Question: You have a python script 'diagnosis.py' that generates realtime event-based data. Using Node.js, you can launch it as a child process and capture its output and then using Socket.IO emit that to the client and present it using HTML.
'''
var util = require('util'),
spawn = require('child_process').spawn,
ls = spawn('python', ['diagnosis.py']);
var app = require('http').createServer(handler)
, io = require('socket.io').listen(app)
, fs = require('fs')
app.listen(80);
function handler (req, res) {
fs.readFile(__dirname + '/index.html',
function (err, data) {
if (err) {
res.writeHead(500);
return res.end('Error loading index.html');
}
res.writeHead(200);
res.end(data);
});
}
io.sockets.on('connection', function (socket) {
ls.stdout.on('data', function (gdata) {
socket.emit('news', gdata.toString());
});
});
'''
'''
<html>
<head>
<script src="/socket.io/socket.io.js"></script>
<script>
var d = "";
var socket = io.connect('http://localhost');
socket.on('news', function (data) {
d += data;
document.getElementById('data').innerHTML = d;
console.log(data);
});
</script>
</head>
<body>
<div id="data"></div>
</body>
</html>
'''
This is great and all, but what if you're looking for the same HTML-Node.js communicative power that Socket.IO provides but instead between Node.js and Python? How would you do that? There's no web server there, so Socket.IO does not make a lot of sense and communicating over bare TCP does not provide the same power/elegance. How do I achieve full duplex communication between Node.js and Python?

I answered my own question, but I'm open to an alternative approach. RPC doesn't quite do what I want though.
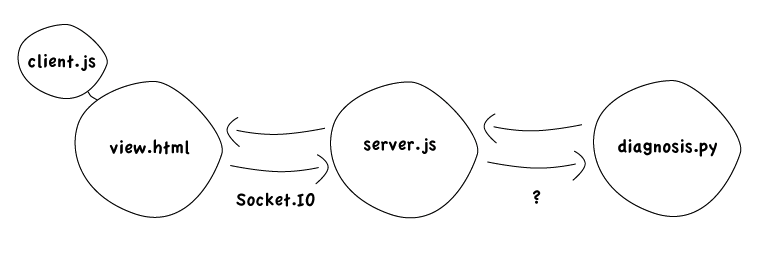
Answer: I used the library inspired by this <URL> to turn 'diagnosis.py' into a Socket.IO client. This way I can emit the realtime data to the Node.js Socket.IO server:
'''
socketIO.emit('gaze', ...)
'''
And then have it do a 'socket.broadcast.emit' to emit the data to all the Socket.IO clients (browser and 'diagnosis.py').
RPC is probably the more standard approach for cross-language development but I find it's a bit of an overkill to do that when the goal is to exchange data. It also does not support evented IO out of the box.
Since 'socket.broadcast.emit' generates a lot of unnecessary traffic, I tried to find a better way of doing this. The solution I came up with is to use namespaces which is supported by the basic python Socket.IO client library I mentioned.
'''
self.mainSocket = SocketIO('localhost', 80)
self.gazeSocket = self.mainSocket.connect('/gaze')
self.gazeSocket.emit('gaze', ...)
'''
To connect to the gaze namespace.
'''
var gaze = io.of('/gaze').on('connection', function (socket) {
socket.on('gaze', function (gdata) {
gaze.emit('gaze', gdata.toString());
});
});
'''
This emits the data received only to clients connected to the gaze namespace.
'''
var socket = io.connect('http://localhost/gaze');
socket.on('gaze', function (data) {
console.log(data);
});
'''